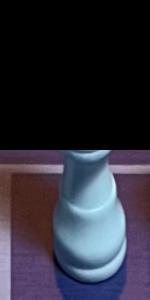
Label: King_White